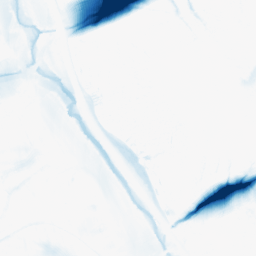
Category: morphological
Decomposition family: morphological_ellipse
Decomposition parameters: operation: closing
width: 50
height: 20
Upsampling method: bspline
Upsampling parameters: scale: 4
Upsampling scale: 4